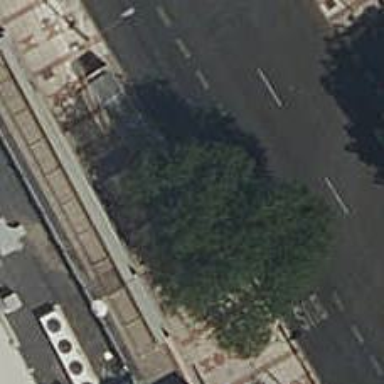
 serving as platform for public transportation."